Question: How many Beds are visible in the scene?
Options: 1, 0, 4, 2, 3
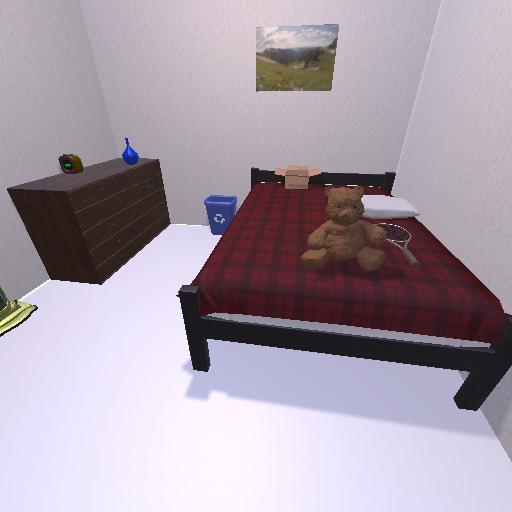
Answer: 1